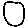
Label: circle